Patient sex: M
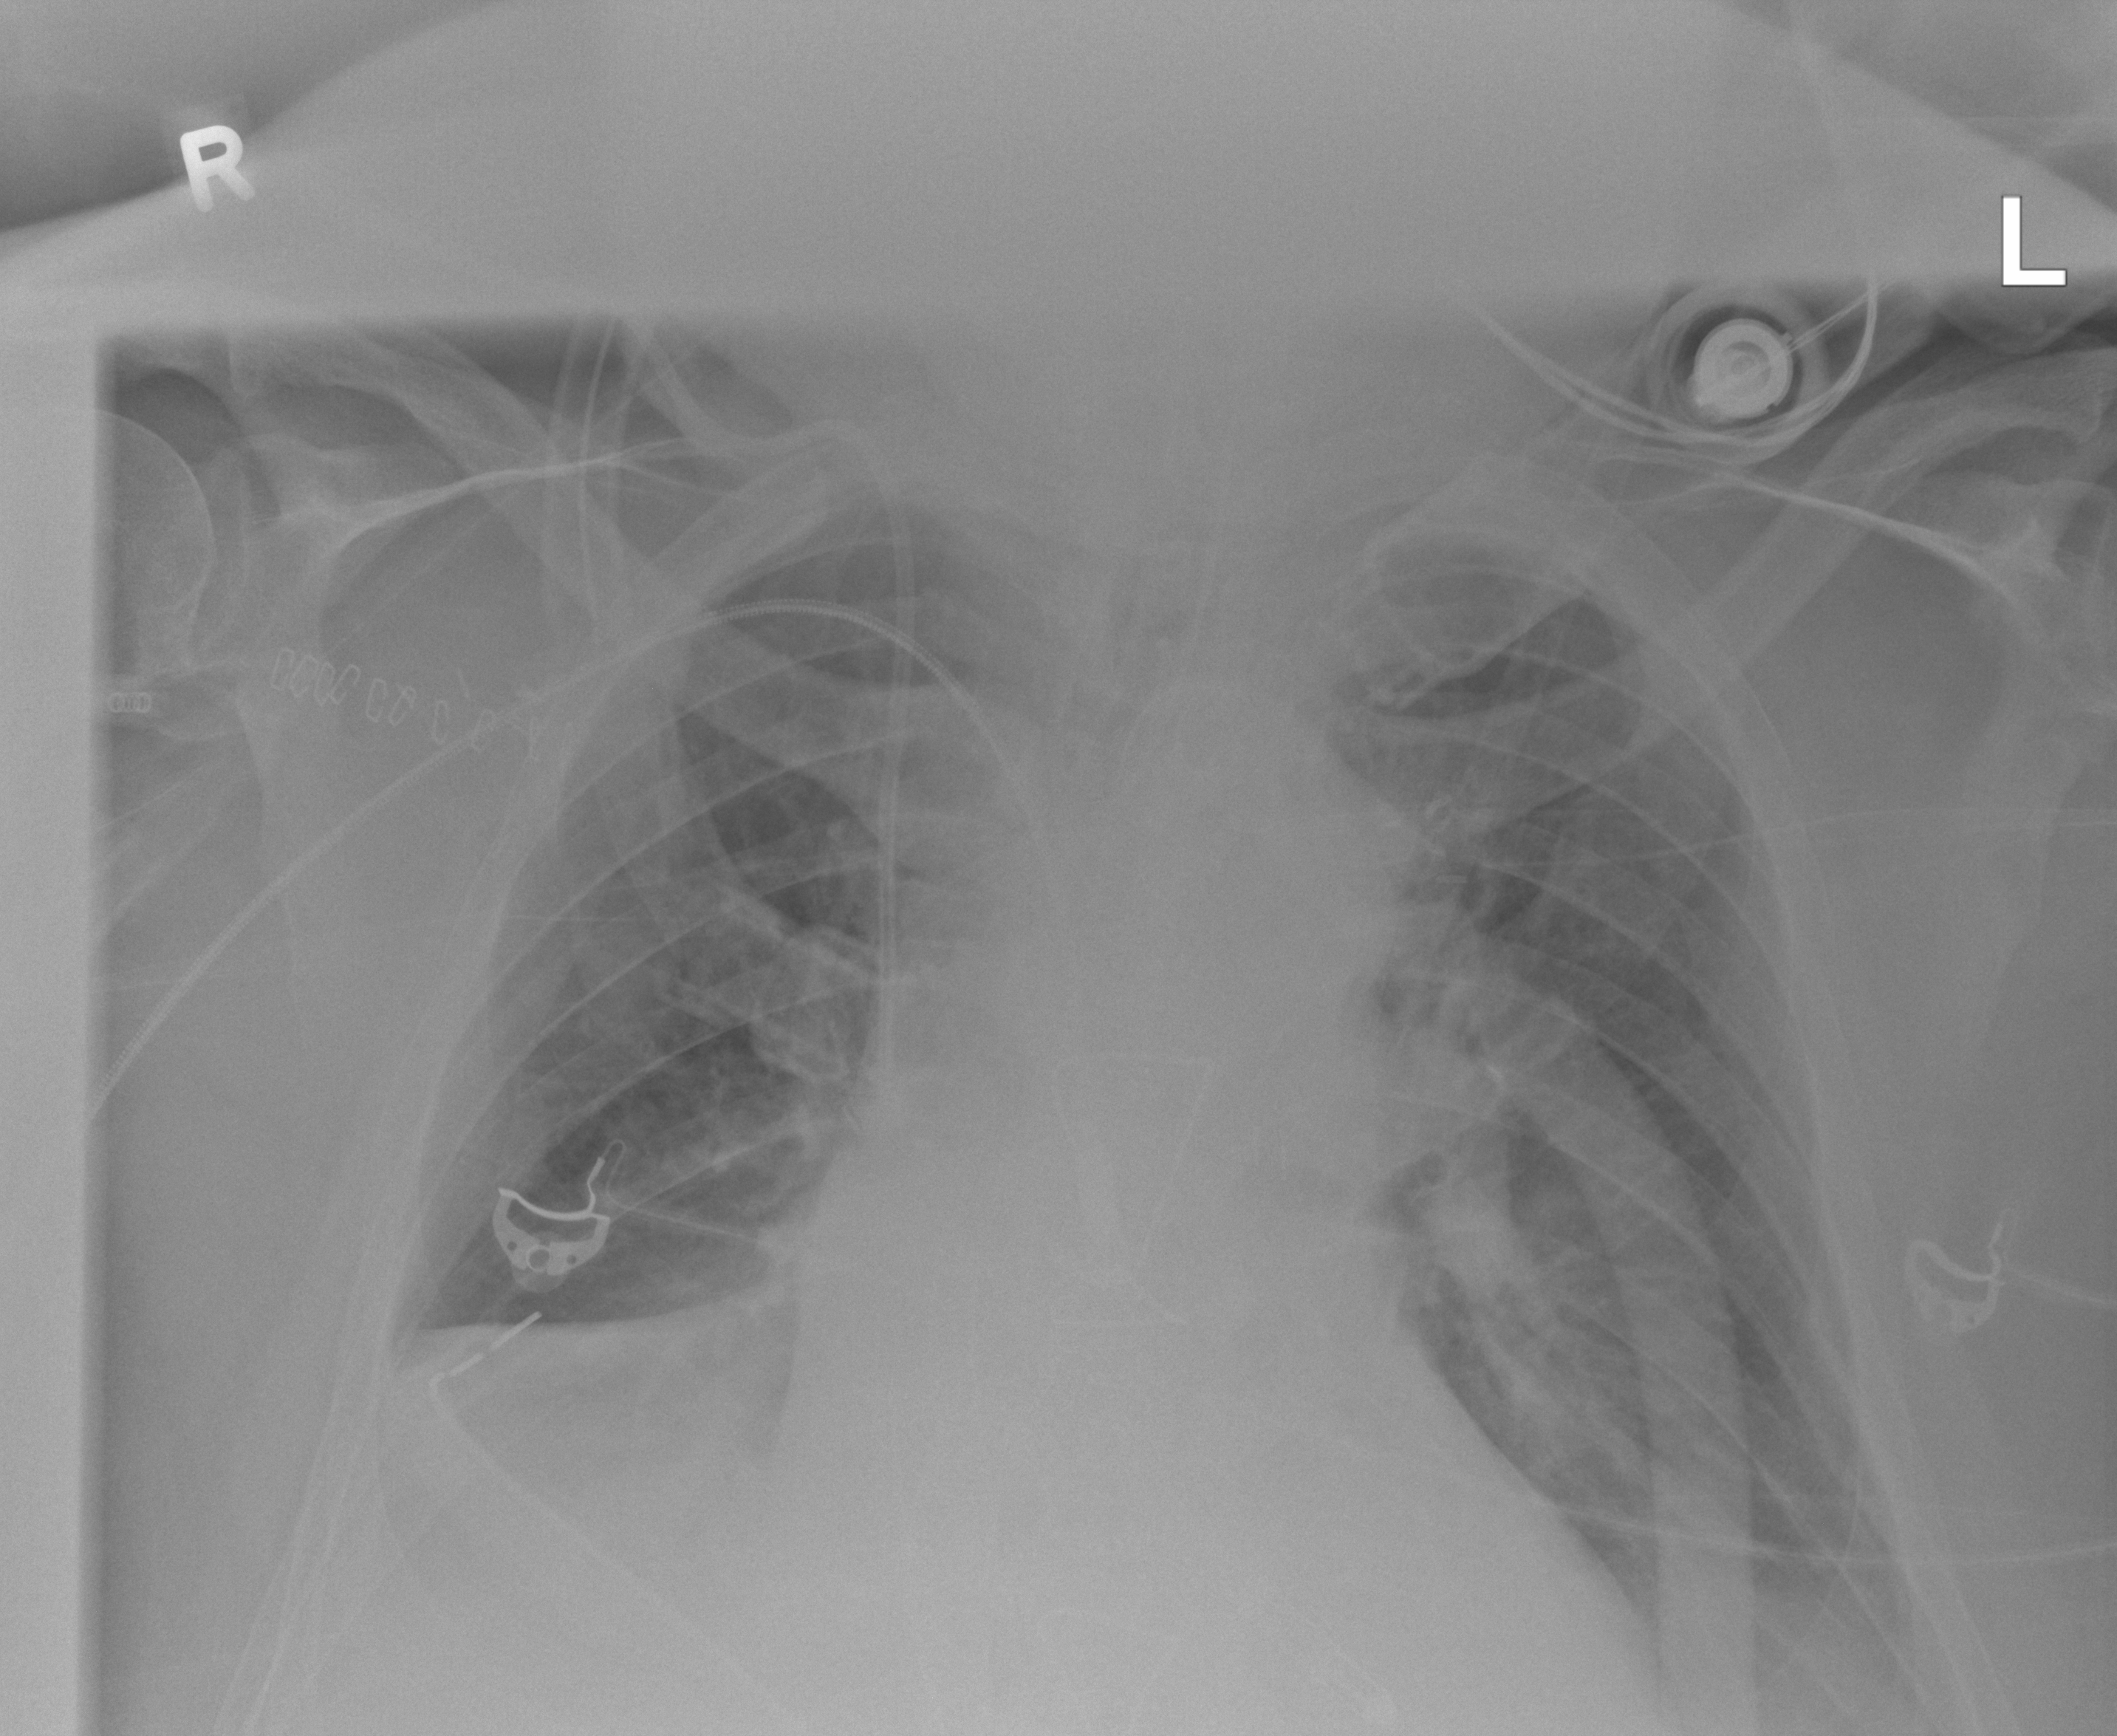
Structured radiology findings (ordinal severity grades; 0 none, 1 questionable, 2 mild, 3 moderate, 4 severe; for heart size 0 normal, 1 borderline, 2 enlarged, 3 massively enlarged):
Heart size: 2
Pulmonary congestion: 2
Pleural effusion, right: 2
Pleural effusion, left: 0
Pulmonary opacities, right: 1
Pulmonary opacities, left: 2
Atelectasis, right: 2
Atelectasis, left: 2